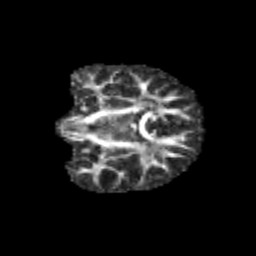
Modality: FA
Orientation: coronal
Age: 9
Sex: female
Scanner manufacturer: siemens
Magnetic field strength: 3 T
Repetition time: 3.8 s
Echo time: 0.07 s